Question:
I want to make a Website with a map for an organizer of a fair.
So i got the point where i need to implement an interleaved for loop.
'''
<div class="table">
<div class="tr">
@var entry_a;@
@var entry_b;@
@var loop_i;@
@var loop_y;@
@for loop_i = 0; loop_i < context.length; loop_i++@
@entry_a = context[loop_i];@
@for loop_y = 0; loop_y < entry_a.length; loop_y++@
@entry_b = entry_a[loop_y];@
<div id="#entry_b['id']#">
@if (entry_b['belegt'] == 0)@
<div class="td">#entry_b['col1']#</div>
@else@
<div class="td_b">#entry_b['col1']#</div>
@endif@
</div>
@endfor@
@endfor@
</div>
</div>
'''
my json data looks like this:
'''
self.data_a =[
{
"0": {
"id": "0",
"col1": "A 1",
"belegt": "0"
},
"1": {
"id": "1",
"col1": "B 1",
"belegt": "1"
},
"2": {
"id": "2",
"col1": "C 1",
"belegt": "0"
},
"3": {
"id": "3",
"col1": "D 1",
"belegt": "1"
}
},
{
"0": {
"id": "0",
"col1": "A 2",
"belegt": "0"
},
"1": {
"id": "1",
"col1": "B 2",
"belegt": "1"
},
"2": {
"id": "2",
"col1": "C 2",
"belegt": "0"
},
"3": {
"id": "3",
"col1": "D 2",
"belegt": "1"
}
}
]
'''
but somehow when i use the debugger it doesnt trigger the for loops.
I'm happer for every help.
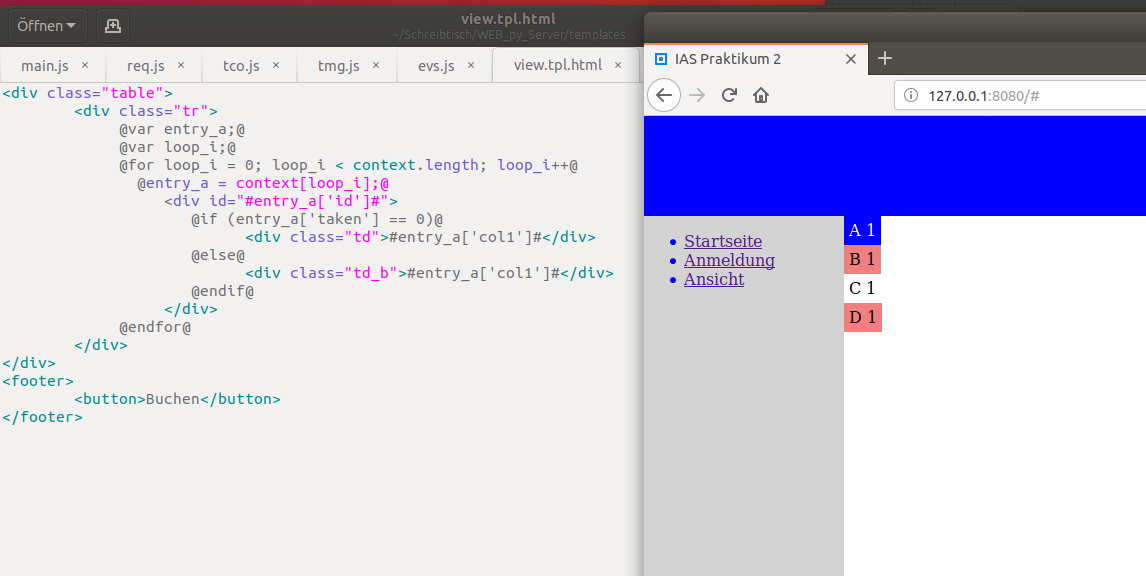
Answer: '''
code:
for x in range(len(data_a)):
for n in data_a[x]:
print(n)
output:
{'id': '0', 'col1': 'A 1', 'belegt': '0'}
{'id': '1', 'col1': 'B 1', 'belegt': '1'}
{'id': '2', 'col1': 'C 1', 'belegt': '1'}
{'id': '3', 'col1': 'D 1', 'belegt': '1'}
{'id': '0', 'col1': 'A 2', 'belegt': '0'}
{'id': '1', 'col1': 'B 2', 'belegt': '0'}
{'id': '2', 'col1': 'C 2', 'belegt': '0'}
{'id': '3', 'col1': 'D 2', 'belegt': '0'}
'''
I guess this what you are expecting. if not, please write the expected output